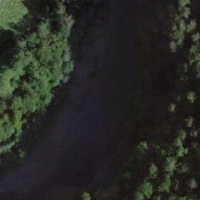
EUNIS habitat code: 44
Species observed at this site:
Ajuga reptans
Lamium galeobdolon